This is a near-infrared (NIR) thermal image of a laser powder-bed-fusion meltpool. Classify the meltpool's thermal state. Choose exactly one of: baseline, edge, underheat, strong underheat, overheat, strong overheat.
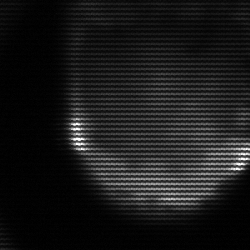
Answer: edge